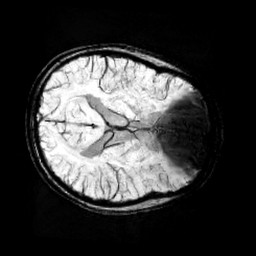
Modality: minIP
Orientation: axial
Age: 13
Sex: female
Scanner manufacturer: siemens
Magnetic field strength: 3 T
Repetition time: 0.027 s
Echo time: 0.02 s